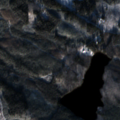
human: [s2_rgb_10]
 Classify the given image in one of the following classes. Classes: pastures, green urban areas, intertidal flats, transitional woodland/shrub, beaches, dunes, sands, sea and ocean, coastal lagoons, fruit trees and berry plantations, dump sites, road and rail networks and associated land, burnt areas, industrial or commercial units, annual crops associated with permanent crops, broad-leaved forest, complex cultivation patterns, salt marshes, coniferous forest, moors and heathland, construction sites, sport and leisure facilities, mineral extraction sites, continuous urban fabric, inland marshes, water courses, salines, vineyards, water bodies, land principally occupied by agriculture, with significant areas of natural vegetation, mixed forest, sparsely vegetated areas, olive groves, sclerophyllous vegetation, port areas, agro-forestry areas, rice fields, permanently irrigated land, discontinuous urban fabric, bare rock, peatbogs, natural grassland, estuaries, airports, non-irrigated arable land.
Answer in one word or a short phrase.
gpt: coniferous forest, mixed forest, transitional woodland/shrub